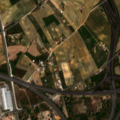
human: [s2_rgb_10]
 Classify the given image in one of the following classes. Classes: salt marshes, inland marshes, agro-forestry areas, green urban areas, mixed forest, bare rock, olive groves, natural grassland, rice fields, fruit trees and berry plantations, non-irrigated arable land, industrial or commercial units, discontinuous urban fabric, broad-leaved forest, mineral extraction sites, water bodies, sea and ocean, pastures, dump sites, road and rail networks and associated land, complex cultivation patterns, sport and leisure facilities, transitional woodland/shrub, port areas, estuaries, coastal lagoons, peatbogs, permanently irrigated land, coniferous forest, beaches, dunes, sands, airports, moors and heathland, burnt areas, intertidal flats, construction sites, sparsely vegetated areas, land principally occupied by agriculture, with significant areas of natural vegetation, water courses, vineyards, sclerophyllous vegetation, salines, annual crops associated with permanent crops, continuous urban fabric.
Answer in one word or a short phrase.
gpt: continuous urban fabric